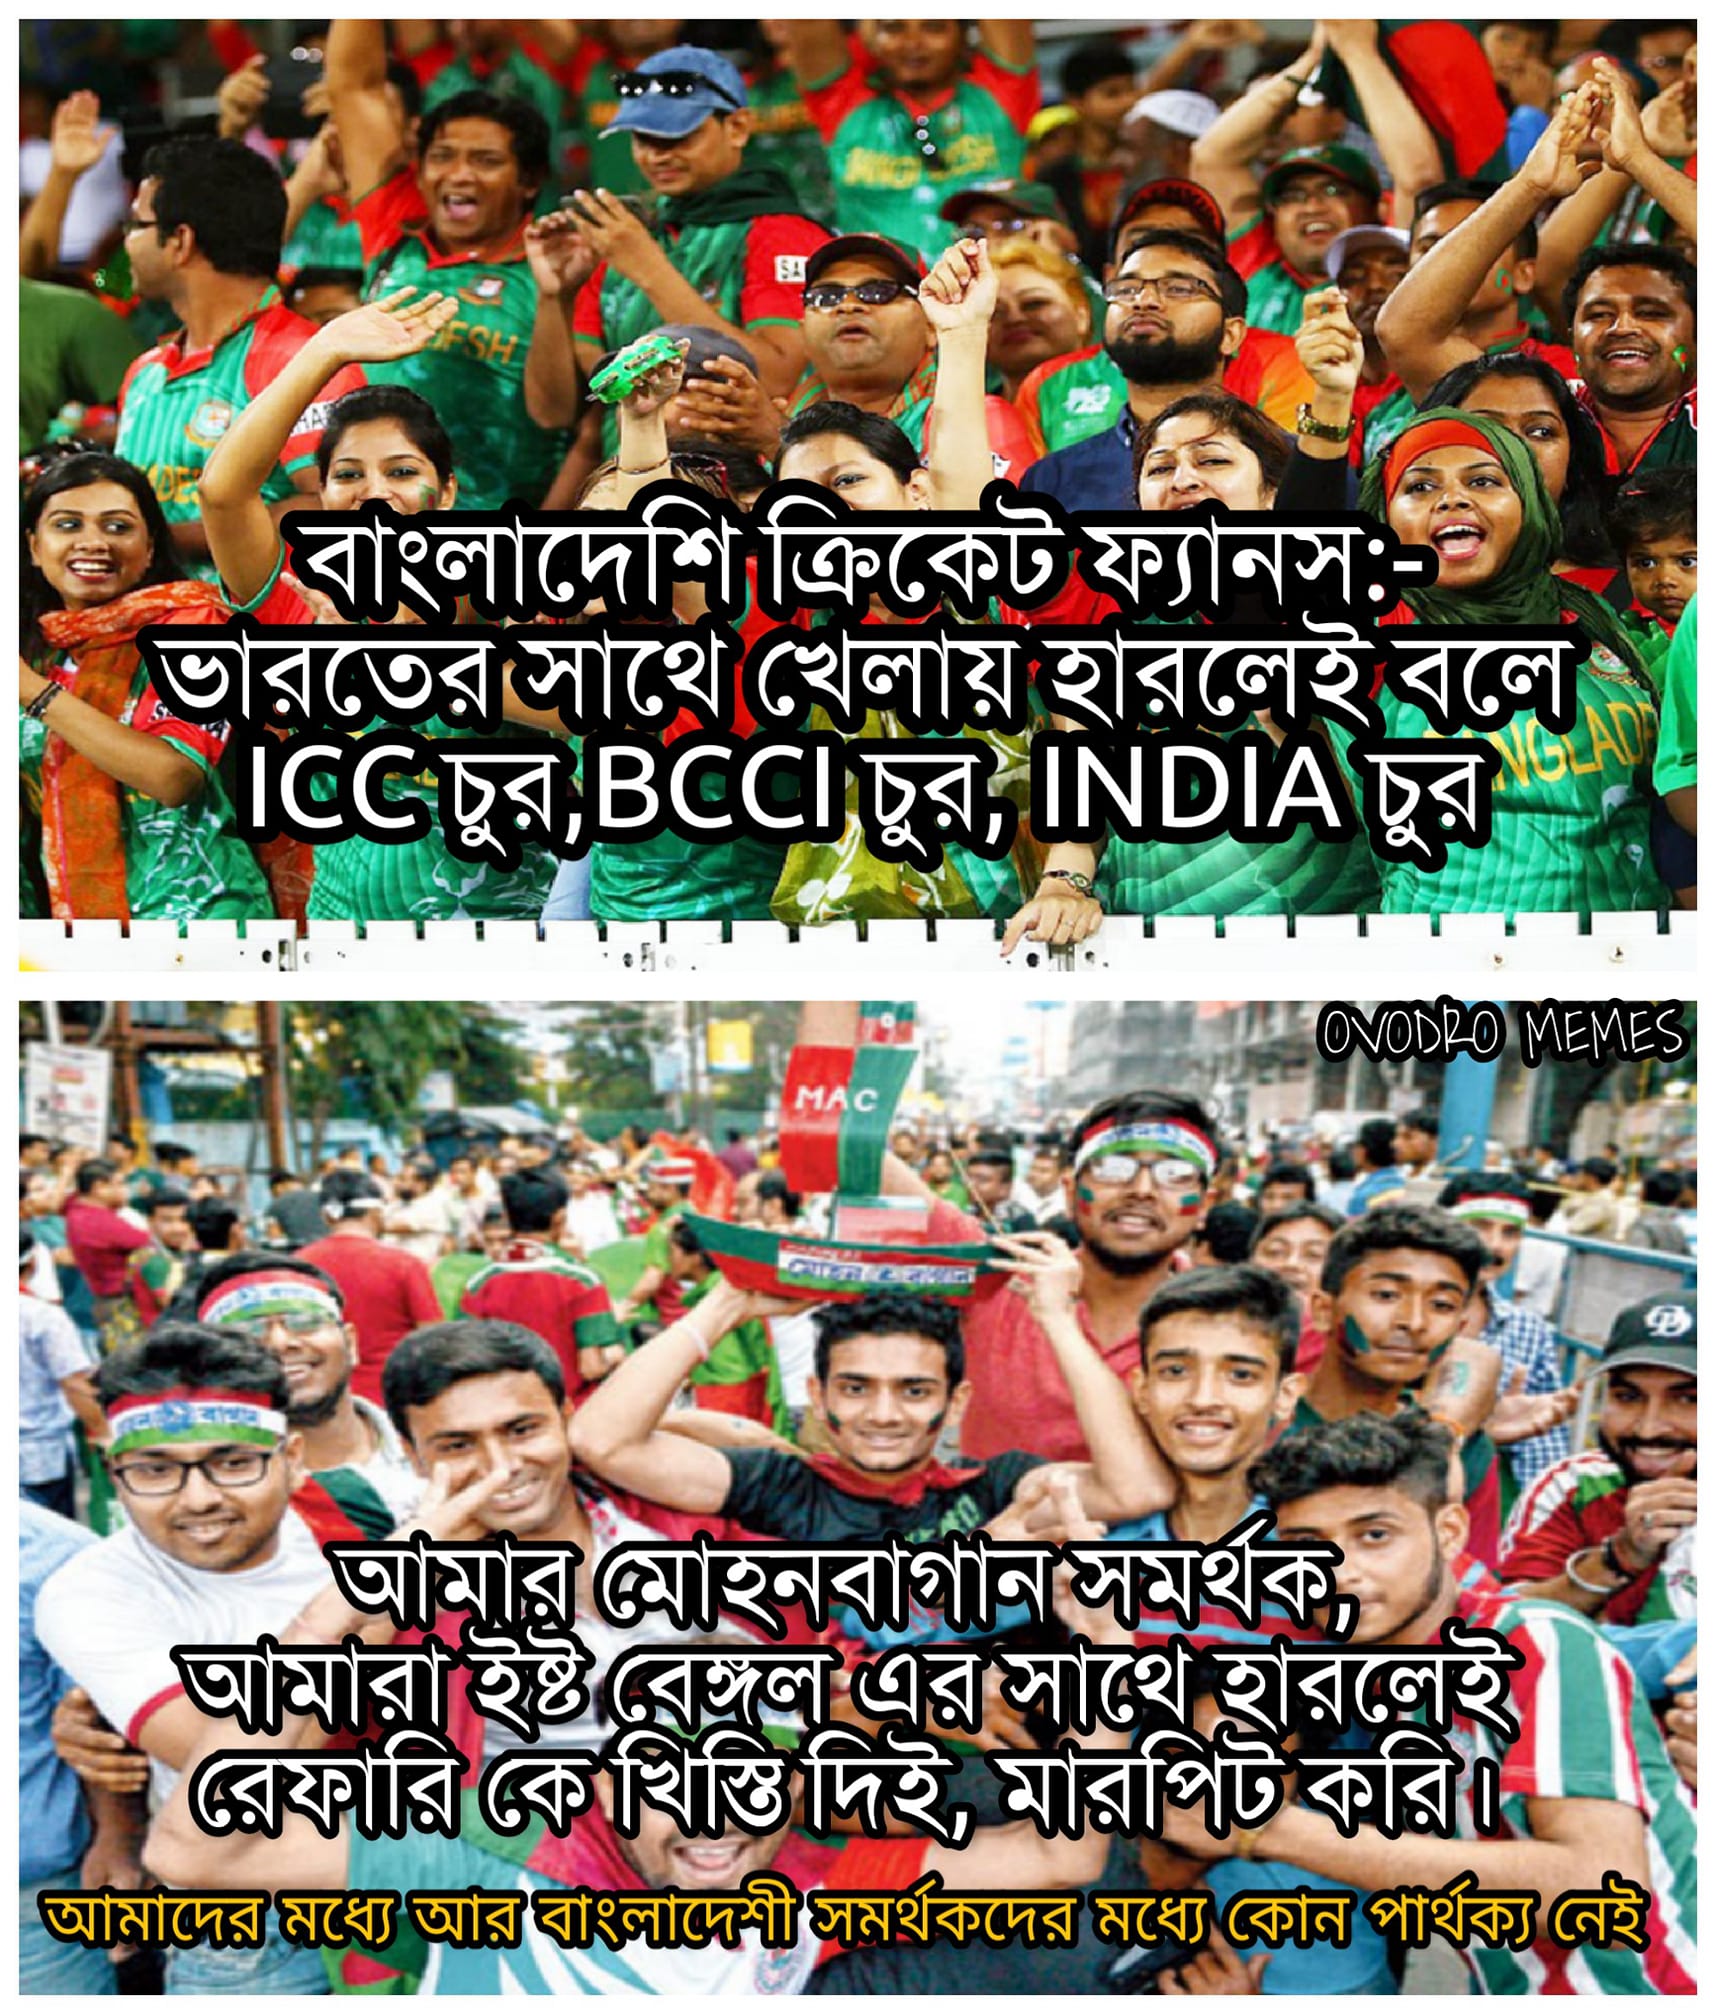
Caption: বাংলং বাংলাদেশি ক্রিকেট ফ্যানসঃ-  ভারতের সাথে খেলায় হারলেই বলে ICC চুর, BCCI চুর, INDIA চুর    আমার মোহনবাগান সমর্থক , আমরা ইষ্ট বেঙ্গল এর সাথে হারলেই রেফারি কে খিস্তি দিই, মারপিট করি ।   আমাদের মধ্যে আর বাংলাদেশী সমর্থকদের মধ্যে কোন পার্থক্য নেই
Label: hate